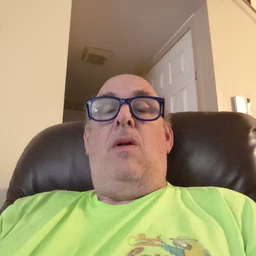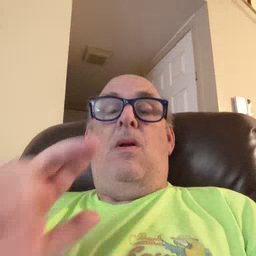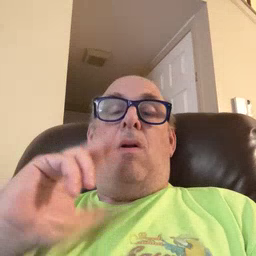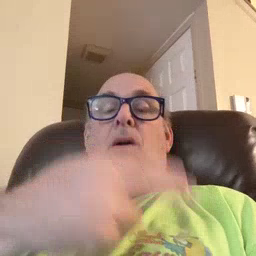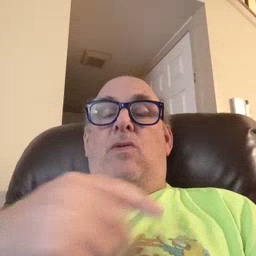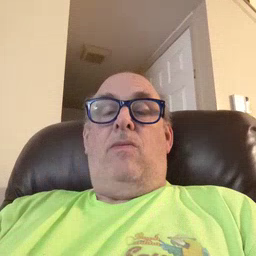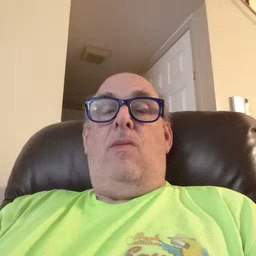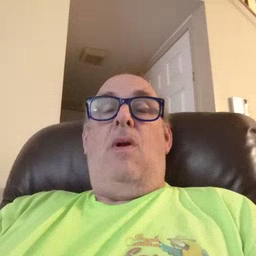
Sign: weus